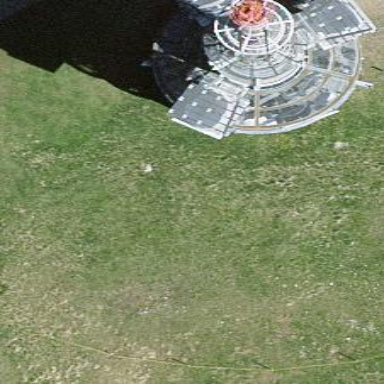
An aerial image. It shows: Communication tower.